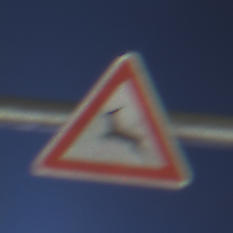
Verkehrszeichen: WildwechselRechts
Umgebung: Outdoor, Urban
Tageszeit: Night
Wetter: PartlyCloudy
Licht: Artificial
Jahreszeit: NotSpecified
Kontrast: HighContrast